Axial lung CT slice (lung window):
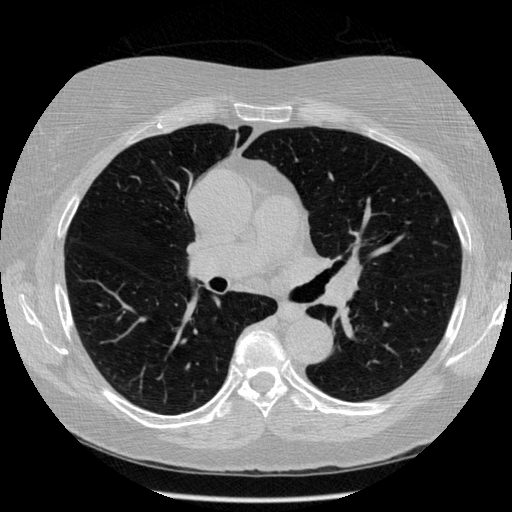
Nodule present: no